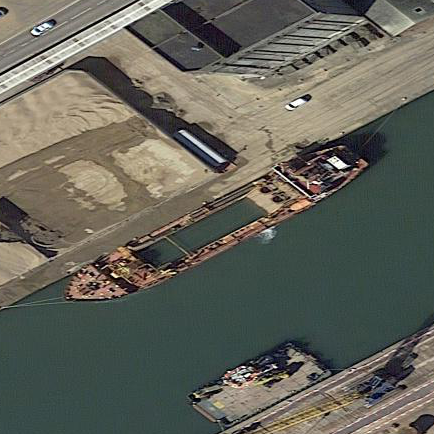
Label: civil